RGB frame:
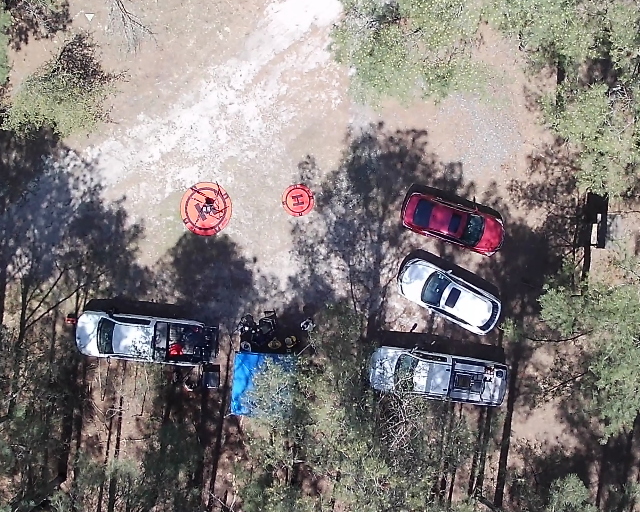
Thermal frame:
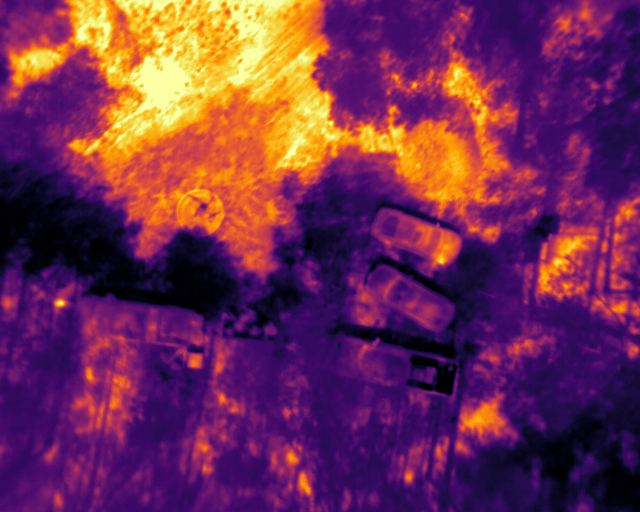
Captured: 2026-02-27 02:43:07
Pixels at or above 80 °C: 0 (fraction of frame: 0)